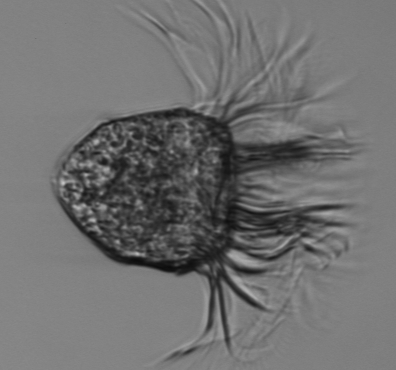
Label: Pelagostrobilidium